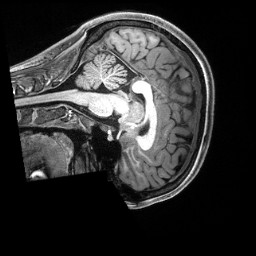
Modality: T1w
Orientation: sagittal
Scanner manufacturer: siemens
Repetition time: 2.5 s
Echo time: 0.00231 s